Question: I am using 'Visual Studio 2013 update 4' with 'Cordova tool' installed in it and I am trying to create my first application I do the following steps
1. Create an empty blank application from File > New > Project > Javascript > Apache cordova apps > Blank App
2. try to build the application then I got the following error

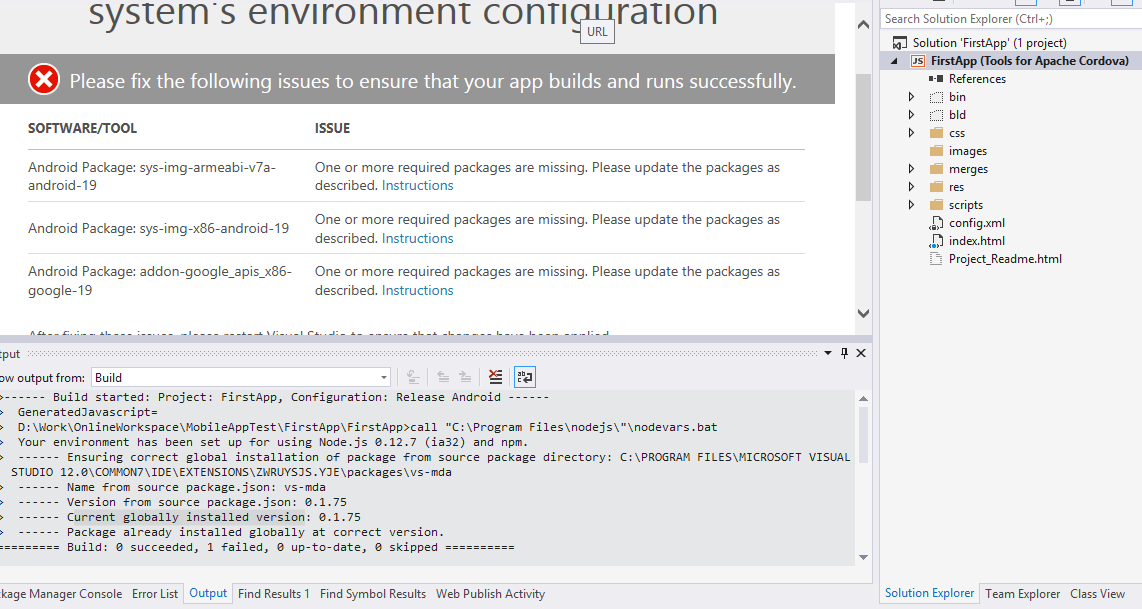
Answer: Before re-installing the tools, you could try updating the Android SDK using the Android SDK Manager. See this topic: <URL> to update packages.